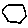
Label: hexagon